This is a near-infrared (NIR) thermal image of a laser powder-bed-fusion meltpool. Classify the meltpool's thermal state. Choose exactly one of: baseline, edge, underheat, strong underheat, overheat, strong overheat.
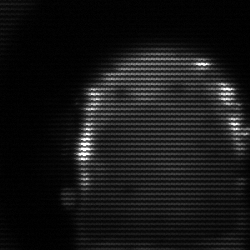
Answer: baseline